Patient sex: M
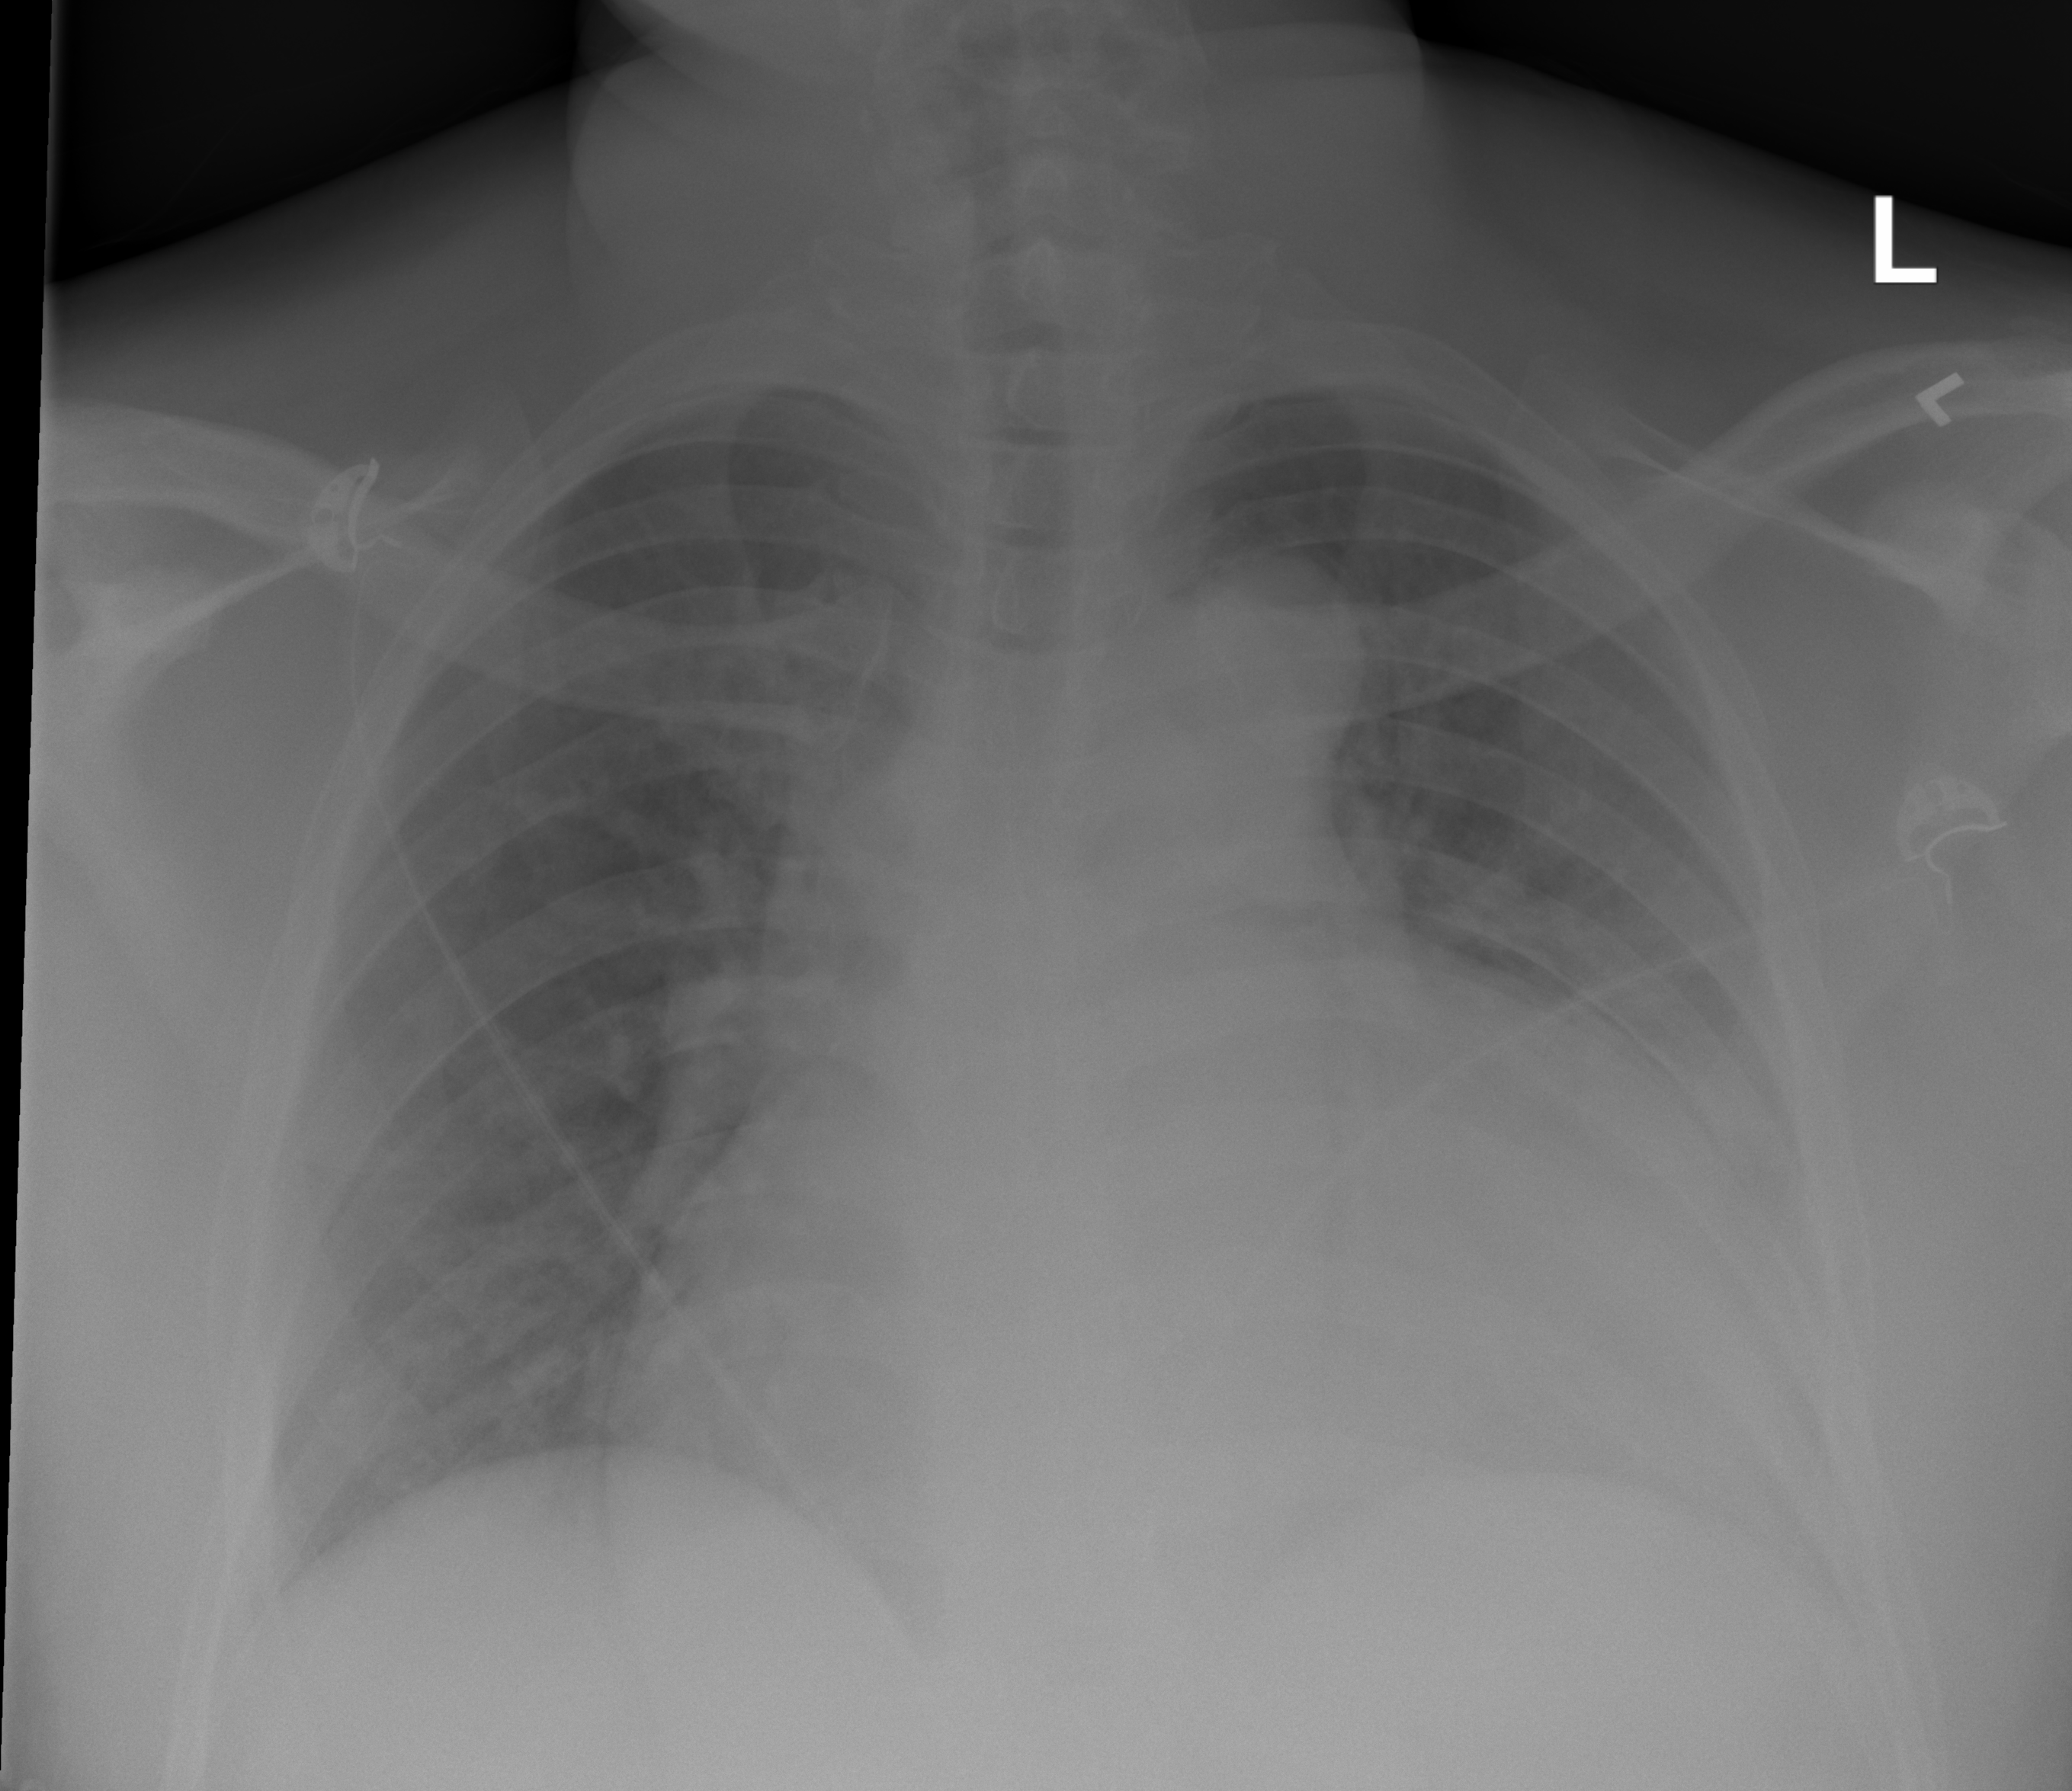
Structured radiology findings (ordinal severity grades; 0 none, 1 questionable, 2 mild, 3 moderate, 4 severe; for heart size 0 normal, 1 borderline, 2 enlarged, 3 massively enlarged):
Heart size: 3
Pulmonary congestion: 3
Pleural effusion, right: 2
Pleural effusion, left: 2
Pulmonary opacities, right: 1
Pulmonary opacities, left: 1
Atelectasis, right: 2
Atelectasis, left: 2